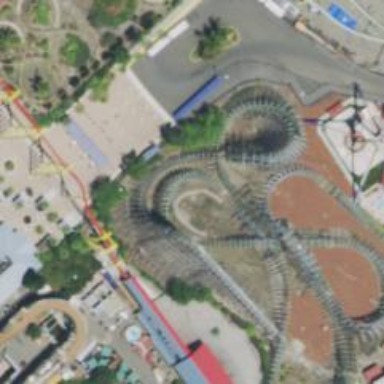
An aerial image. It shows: Thrilling roller coaster attraction.